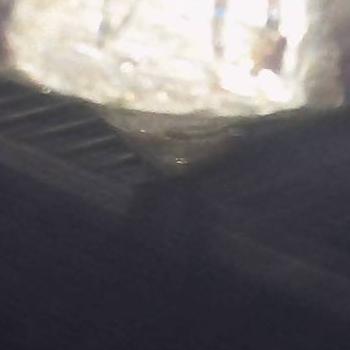
Flow rate: 33%